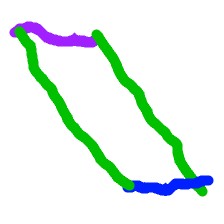
Shape: parallelogram